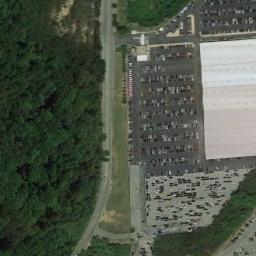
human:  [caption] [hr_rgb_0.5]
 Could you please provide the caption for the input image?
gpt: There are many trees beside the parking lot .

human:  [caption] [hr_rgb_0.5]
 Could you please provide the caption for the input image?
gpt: Three rows of cars were parked in the parking lot .

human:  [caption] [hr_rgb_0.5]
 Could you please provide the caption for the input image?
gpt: The parking lot is full of cars between buildings and trees .

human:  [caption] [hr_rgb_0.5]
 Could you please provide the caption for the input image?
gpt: The parking lot with lots of parked cars is between a forest and a building .

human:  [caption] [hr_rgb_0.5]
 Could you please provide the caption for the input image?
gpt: There are some green trees around the parking lot .